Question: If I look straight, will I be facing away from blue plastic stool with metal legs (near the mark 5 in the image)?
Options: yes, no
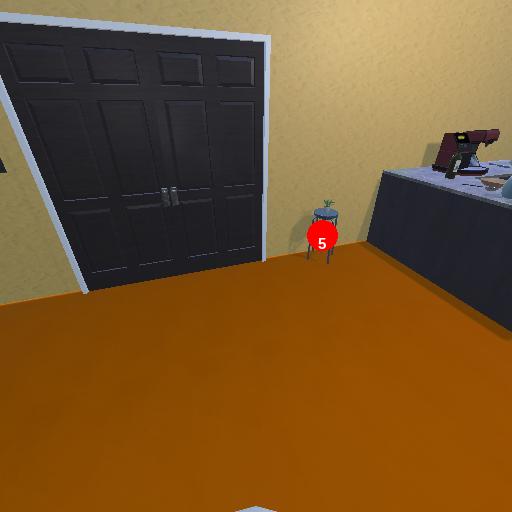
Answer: yes